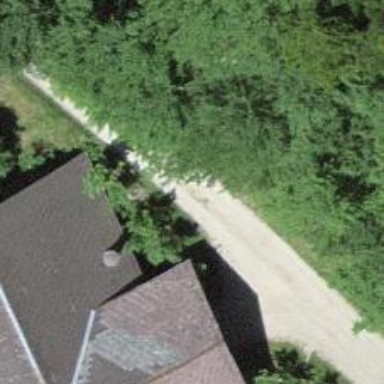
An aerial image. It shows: Gravel service road.